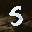
Label: 5